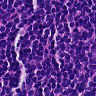
Metastatic tissue present: no